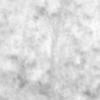
Label: no_change